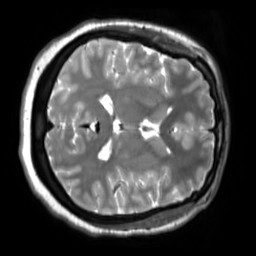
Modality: T2w
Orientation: axial
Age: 28
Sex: female
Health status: ill
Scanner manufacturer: siemens
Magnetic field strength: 3 T
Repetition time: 2.8 s
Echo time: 0.326 s